Field crop: tomato
Growth stage: 2
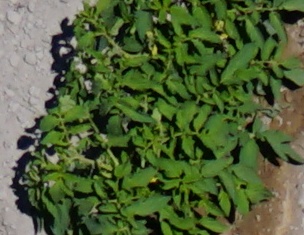
Species: tomato